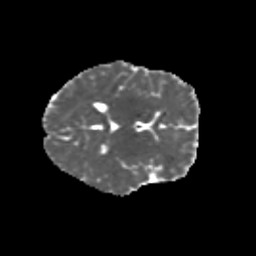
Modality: MD
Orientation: axial
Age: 9
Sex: female
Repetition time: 9.5 s
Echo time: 0.089 s